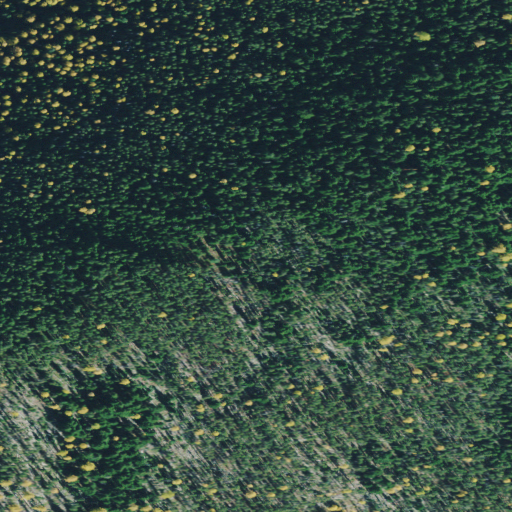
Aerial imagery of mountain in Montana named Storm Peak containing evergreen forest, grassland, and barren land